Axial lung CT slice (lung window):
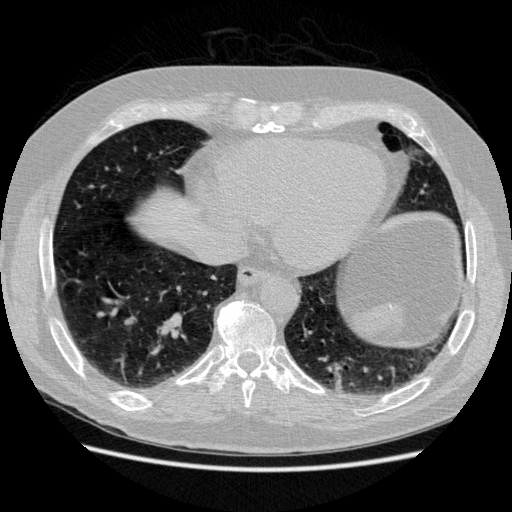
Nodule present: no